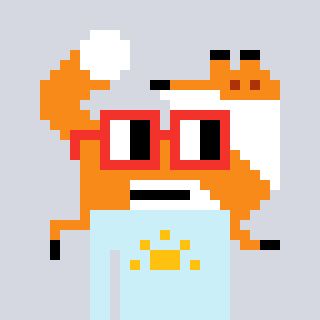
a pixel art character with square red glasses, a fox-shaped head and a cold-colored body on a cool background